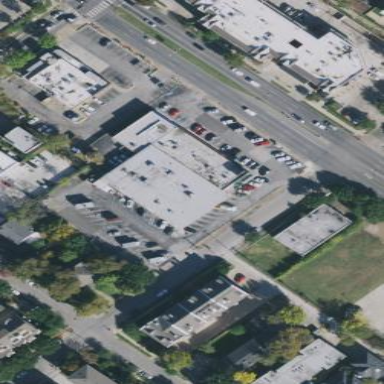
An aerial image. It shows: Retail building.